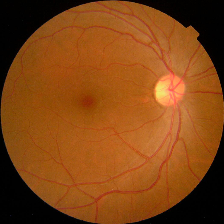
Diabetic retinopathy grade: No DR